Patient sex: F
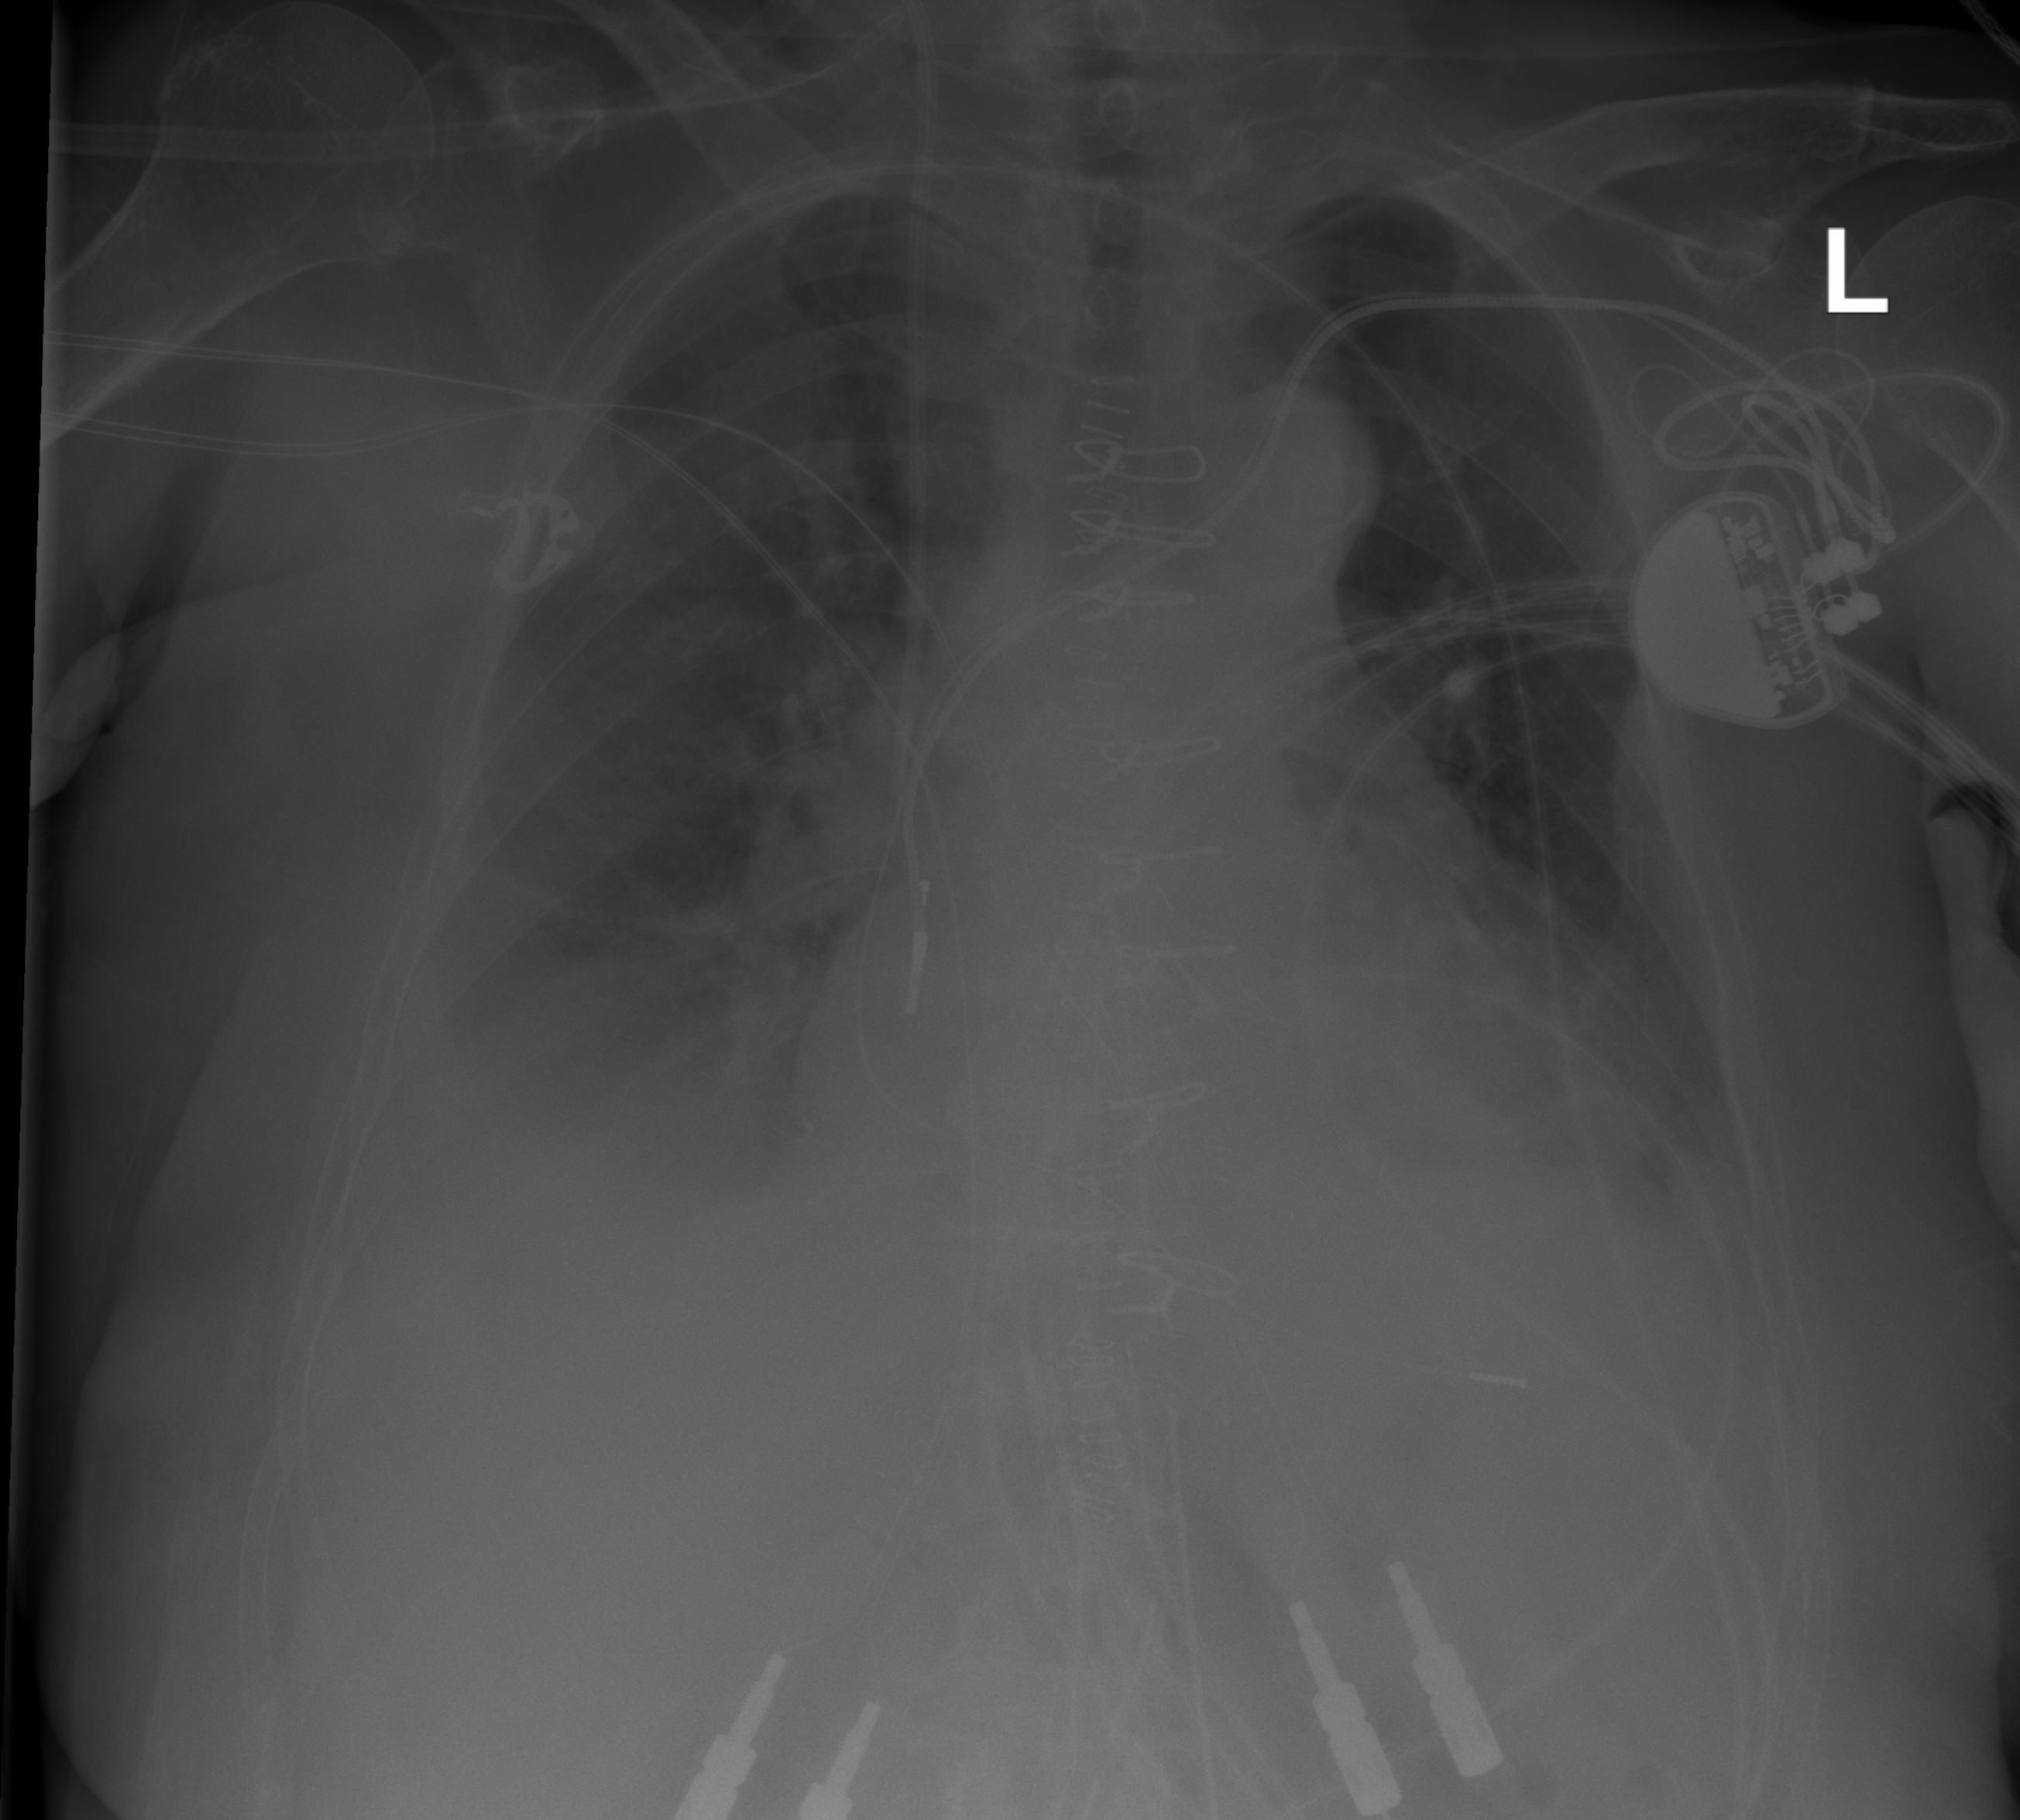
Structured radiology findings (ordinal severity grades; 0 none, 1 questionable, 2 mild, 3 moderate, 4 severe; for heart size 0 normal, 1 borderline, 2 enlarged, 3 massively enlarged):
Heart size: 2
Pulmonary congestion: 0
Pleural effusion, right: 2
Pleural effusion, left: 2
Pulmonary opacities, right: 0
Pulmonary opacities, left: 0
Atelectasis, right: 2
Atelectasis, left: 2